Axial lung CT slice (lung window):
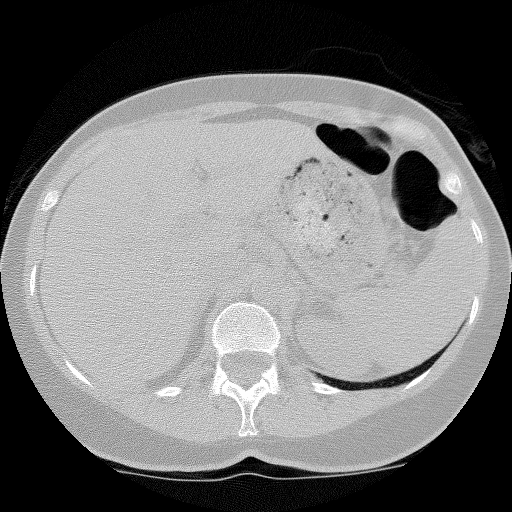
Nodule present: no